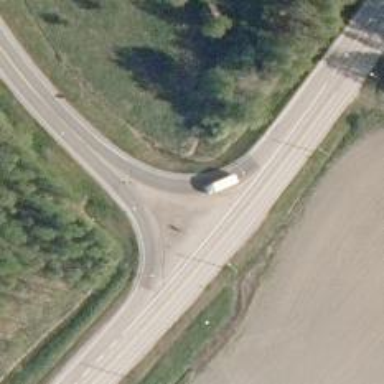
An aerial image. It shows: Primary link highway with asphalt surface.